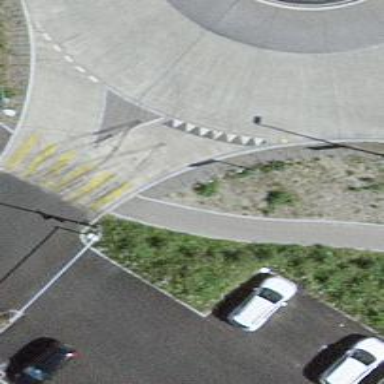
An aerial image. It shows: Asphalt sidewalk along the footway.